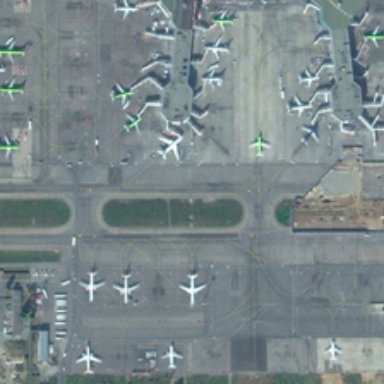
Many planes are parked in an airport .